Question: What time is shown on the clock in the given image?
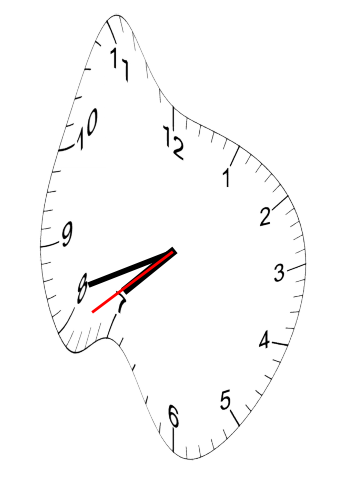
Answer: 07:41:39